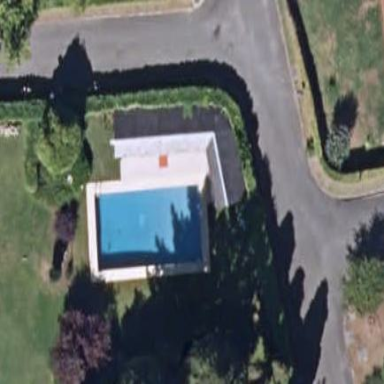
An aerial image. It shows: Swimming pool located in leisure land.